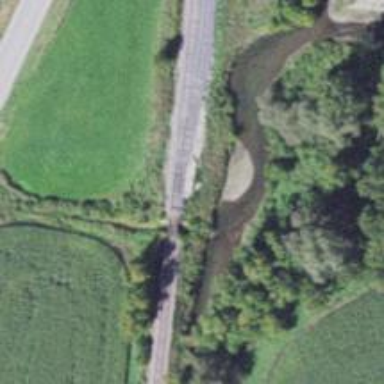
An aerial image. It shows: Bridge over railway line.